Field crop: tomato
Growth stage: 1
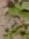
Species: portulaca